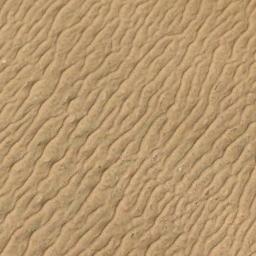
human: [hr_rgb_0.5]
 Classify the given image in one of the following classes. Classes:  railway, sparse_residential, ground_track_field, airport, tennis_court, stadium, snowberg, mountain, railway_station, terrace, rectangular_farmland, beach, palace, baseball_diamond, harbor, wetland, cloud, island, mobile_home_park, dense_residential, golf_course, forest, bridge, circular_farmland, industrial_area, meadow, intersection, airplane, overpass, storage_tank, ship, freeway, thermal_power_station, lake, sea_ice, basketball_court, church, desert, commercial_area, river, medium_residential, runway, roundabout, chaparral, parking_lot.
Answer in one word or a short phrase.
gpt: desert